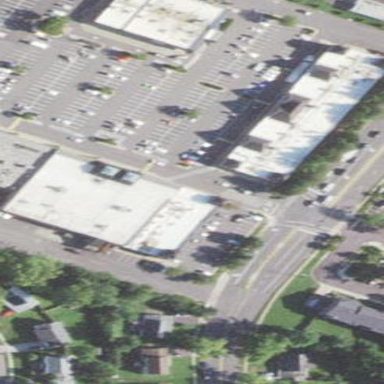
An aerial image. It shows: Retail building.